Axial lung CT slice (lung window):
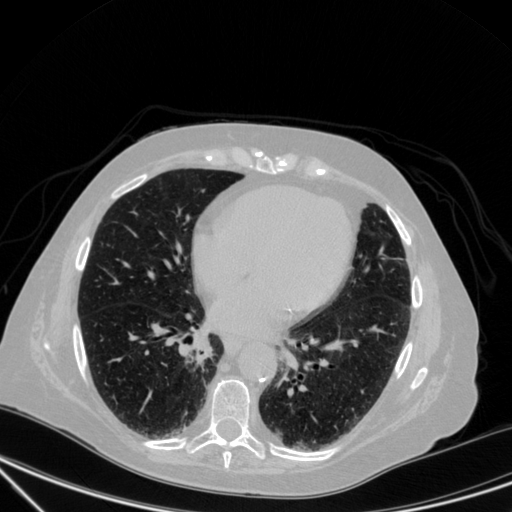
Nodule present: yes
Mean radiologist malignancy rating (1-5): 4